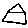
Label: house